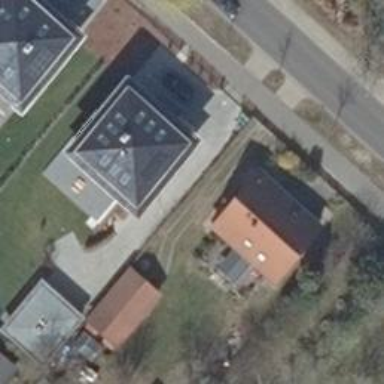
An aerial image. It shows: Detached building with pyramidal roof shape.